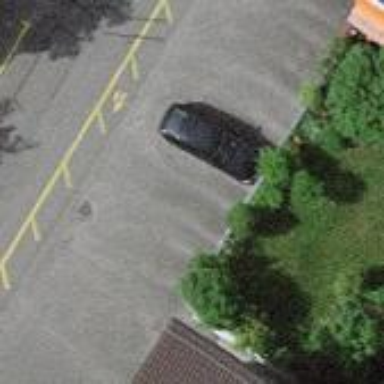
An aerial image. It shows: Garage.